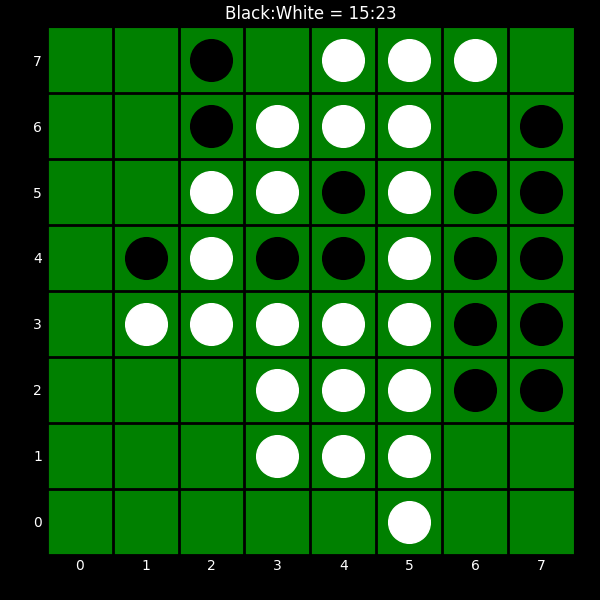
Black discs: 15
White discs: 23